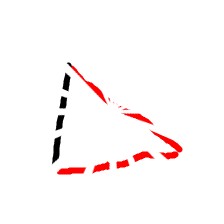
Shape: triangle